Question: I want to add a legend at the bottom of a subplot (2 by 2):

As you can see the charts in the 2nd row are squeezed a little bit because I manually adjusted it.
Is there a function like or does it involve a lot of coding?
## Source
This script produces a similar subplot:
'''
%weights/weightsMV are 3 x 30 matrices
ticker = {'A','B','C'};
weights = [0.764602615068780,0.762329415005434,0.760055503116586,0.757781382654864,0.755508517683302,0.753234375934985,0.750960611173760,0.748686727917457,0.746413866211585,0.744140033854148,0.738367347277555,0.699505907957926,0.660644468638298,0.621783029318668,0.582921589999040,0.544060150679411,0.505198711359782,0.466337272040153,0.427475832720524,0.388614393400895,0.349752954081266,0.310891514761637,0.272030075442009,0.233168636122380,0.194307196802750,0.155445757483122,0.116584318163493,0.0777228788438641,0.0388614395242353,4.10026844681349e-12;0.235397384931220,0.211630038764514,0.187863021792451,0.164096524898550,0.140329000457761,0.116562305396725,0.0927953654491337,0.0690285024746061,0.0452609759124620,0.0214940798746062,0,5.55111512312733e-17,0,5.55111512312746e-17,0,3.70817036264992e-30,4.73852588619852e-30,5.76503212536727e-30,5.38827593281225e-30,2.64267976542398e-18,5.69348240589127e-18,8.74428504635863e-18,1.17950876868260e-17,0,2.75245082116940e-18,1.22032105779319e-17,9.15240793746451e-18,6.10160529699720e-18,6.10160531305980e-18,1.30251232759518e-10;1.10307850379949e-18,0.0260405462300517,0.0520814750909638,0.0781220924465861,0.104162481858937,0.130203318668290,0.156244023377106,0.182284769607937,0.208325157875953,0.234365886271246,0.261632652722445,0.300494092042074,0.339355531361703,0.378216970681332,0.417078410000960,0.455939849320589,0.494801288640218,0.533662727959847,0.572524167279476,0.611385606599105,0.650247045918734,0.689108485238363,0.727969924557991,0.766831363877620,0.805692803197249,0.844554242516878,0.883415681836507,0.922277121156136,0.961138560475765,0.999999999865655]
weightsMV = [0.304769232969962,0.313206616760582,0.299868860275947,0.286531103791370,0.273193347306773,0.259855590822158,0.246517834337581,0.233180077852984,0.219842321368369,0.206504564883792,0.193166808399157,0.179829051914561,0.166491295429983,0.153153538945368,0.139815782460772,0.126478025976194,0.113140269491579,0.0998025130069825,0.0864647565224054,0.0731270000377706,0.0597892435531935,0.0464514870685779,0.0331137305839816,0.0197759740993660,0.00643821761478891,0,0,0,0,0;0.695230767030038,0.658949751075843,0.636813620182365,0.614677489288983,0.592541358395569,0.570405227502122,0.548269096608740,0.526132965715326,0.503996834821880,0.481860703928497,0.459724573035019,0.437588442141605,0.415452311248223,0.393316180354776,0.371180049461362,0.349043918567980,0.326907787674534,0.304771656781119,0.282635525887737,0.260499394994259,0.238363264100876,0.216227133207430,0.194091002314016,0.171954871420570,0.149818740527187,0.123200747149645,0.0924005603621983,0.0616003735748407,0.0308001867873497,0;0,0.0278436321635749,0.0633175195416878,0.0987914069196473,0.134265294297658,0.169739181675720,0.205213069053679,0.240686956431690,0.276160843809752,0.311634731187711,0.347108618565824,0.382582505943834,0.418056393321794,0.453530280699856,0.489004168077866,0.524478055455826,0.559951942833888,0.595425830211898,0.630899717589858,0.666373604967971,0.701847492345930,0.737321379723992,0.772795267102002,0.808269154480064,0.843743041858024,0.876799252850355,0.907599439637802,0.938399626425159,0.969199813212650,1];
figure('name','Weights as 3D Plot');
subplot(2, 2, 1);
plot3([weights(1, :)' weightsMV(1, :)'], [weights(2, :)' weightsMV(2, :)'], [weights(3, :)', weightsMV(3, :)']);
grid on;
xlabel(ticker(1));
ylabel(ticker(2));
zlabel(ticker(3));
subplot(2, 2, 2);
plot([weights(2, :)' weightsMV(2, :)'], [weights(3, :)' weightsMV(3, :)'])
xlabel(ticker(2));
ylabel(ticker(3));
grid on
subplot(2, 2, 3);
plot([weights(1, :)' weightsMV(1, :)'], [weights(3, :)' weightsMV(3, :)'])
xlabel(ticker(1));
ylabel(ticker(3));
grid on
subplot(2, 2, 4);
plot([weights(1, :)' weightsMV(1, :)'], [weights(2, :)' weightsMV(2, :)'])
xlabel(ticker(1));
ylabel(ticker(2));
title('Top');
grid on
legend('TS1', 'TS2', 'Location', 'SouthOutside');
'''
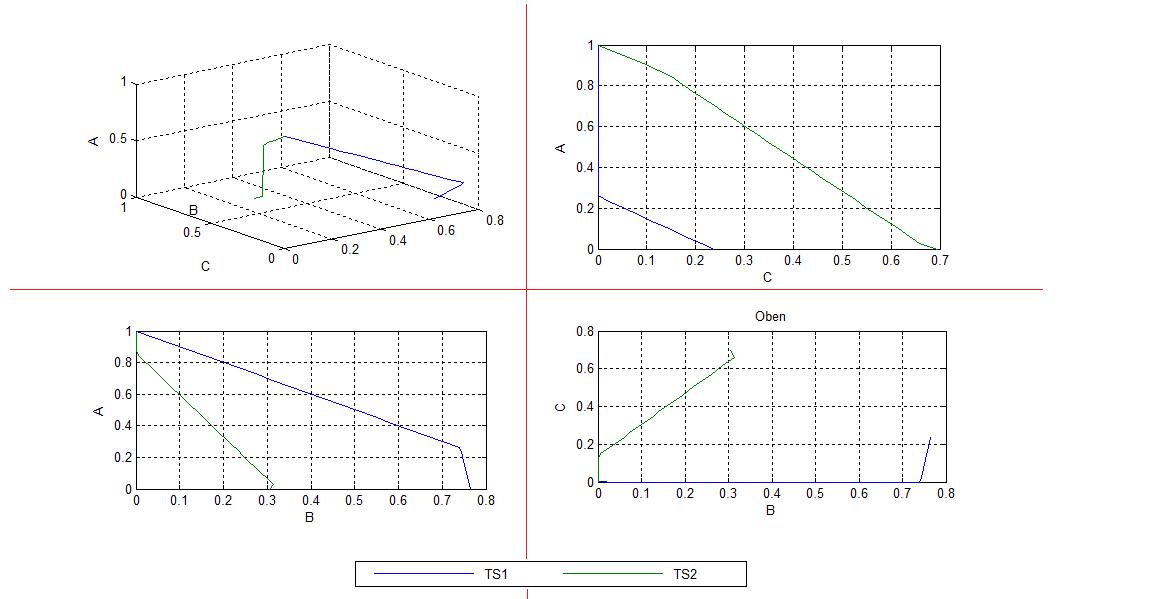
Answer: I've managed to write a script for similar figure to the attached one, with as little code as possible. The side-by-side alignment of legend's elements is tricky, you will need external script for it. I used gridLegend, available on Matlab Central File Exchange:
<URL>
Here is your code, with modifications that allow to plot the legend similar to the one on your image:
'''
%weights/weightsMV are 3 x 30 matrices
ticker = {'A','B','C'};
weights = [0.764602615068780,0.762329415005434,0.760055503116586,0.757781382654864,0.755508517683302,0.753234375934985,0.750960611173760,0.748686727917457,0.746413866211585,0.744140033854148,0.738367347277555,0.699505907957926,0.660644468638298,0.621783029318668,0.582921589999040,0.544060150679411,0.505198711359782,0.466337272040153,0.427475832720524,0.388614393400895,0.349752954081266,0.310891514761637,0.272030075442009,0.233168636122380,0.194307196802750,0.155445757483122,0.116584318163493,0.0777228788438641,0.0388614395242353,4.10026844681349e-12;0.235397384931220,0.211630038764514,0.187863021792451,0.164096524898550,0.140329000457761,0.116562305396725,0.0927953654491337,0.0690285024746061,0.0452609759124620,0.0214940798746062,0,5.55111512312733e-17,0,5.55111512312746e-17,0,3.70817036264992e-30,4.73852588619852e-30,5.76503212536727e-30,5.38827593281225e-30,2.64267976542398e-18,5.69348240589127e-18,8.74428504635863e-18,1.17950876868260e-17,0,2.75245082116940e-18,1.22032105779319e-17,9.15240793746451e-18,6.10160529699720e-18,6.10160531305980e-18,1.30251232759518e-10;1.10307850379949e-18,0.0260405462300517,0.0520814750909638,0.0781220924465861,0.104162481858937,0.130203318668290,0.156244023377106,0.182284769607937,0.208325157875953,0.234365886271246,0.261632652722445,0.300494092042074,0.339355531361703,0.378216970681332,0.417078410000960,0.455939849320589,0.494801288640218,0.533662727959847,0.572524167279476,0.611385606599105,0.650247045918734,0.689108485238363,0.727969924557991,0.766831363877620,0.805692803197249,0.844554242516878,0.883415681836507,0.922277121156136,0.961138560475765,0.999999999865655]
weightsMV = [0.304769232969962,0.313206616760582,0.299868860275947,0.286531103791370,0.273193347306773,0.259855590822158,0.246517834337581,0.233180077852984,0.219842321368369,0.206504564883792,0.193166808399157,0.179829051914561,0.166491295429983,0.153153538945368,0.139815782460772,0.126478025976194,0.113140269491579,0.0998025130069825,0.0864647565224054,0.0731270000377706,0.0597892435531935,0.0464514870685779,0.0331137305839816,0.0197759740993660,0.00643821761478891,0,0,0,0,0;0.695230767030038,0.658949751075843,0.636813620182365,0.614677489288983,0.592541358395569,0.570405227502122,0.548269096608740,0.526132965715326,0.503996834821880,0.481860703928497,0.459724573035019,0.437588442141605,0.415452311248223,0.393316180354776,0.371180049461362,0.349043918567980,0.326907787674534,0.304771656781119,0.282635525887737,0.260499394994259,0.238363264100876,0.216227133207430,0.194091002314016,0.171954871420570,0.149818740527187,0.123200747149645,0.0924005603621983,0.0616003735748407,0.0308001867873497,0;0,0.0278436321635749,0.0633175195416878,0.0987914069196473,0.134265294297658,0.169739181675720,0.205213069053679,0.240686956431690,0.276160843809752,0.311634731187711,0.347108618565824,0.382582505943834,0.418056393321794,0.453530280699856,0.489004168077866,0.524478055455826,0.559951942833888,0.595425830211898,0.630899717589858,0.666373604967971,0.701847492345930,0.737321379723992,0.772795267102002,0.808269154480064,0.843743041858024,0.876799252850355,0.907599439637802,0.938399626425159,0.969199813212650,1];
figure('name','Weights as 3D Plot');
% s1, s2, s3, s4 - subplot handles
s1 = subplot(2, 2, 1);
plot3([weights(1, :)' weightsMV(1, :)'], [weights(2, :)' weightsMV(2, :)'], [weights(3, :)', weightsMV(3, :)']);
grid on;
xlabel(ticker(1));
ylabel(ticker(2));
zlabel(ticker(3));
s2 = subplot(2, 2, 2);
plot([weights(2, :)' weightsMV(2, :)'], [weights(3, :)' weightsMV(3, :)'])
xlabel(ticker(2));
ylabel(ticker(3));
grid on
s3 = subplot(2, 2, 3);
plot([weights(1, :)' weightsMV(1, :)'], [weights(3, :)' weightsMV(3, :)'])
xlabel(ticker(1));
ylabel(ticker(3));
grid on
s4 = subplot(2, 2, 4);
% get axes handle, we will need this for legend
ax4 = plot([weights(1, :)' weightsMV(1, :)'], [weights(2, :)' weightsMV(2, :)']);
xlabel(ticker(1));
ylabel(ticker(2));
title('Top');
grid on
hL = gridLegend( ax4, 2, {'TS1', 'TS2'} ,'location','southoutside', 'Orientation','Horizontal');
% 4th subplot needs correction of size and position, due to effects of gridLegend
s3Pos = get(s3,'position');
s4Pos = get(s4,'position');
s4Pos(2:4) = s3Pos(2:4);
set(s4, 'position', s4Pos);
% manipulate the size and position of legend
newPosition = [0.35 0.0 0.3 0.05];
newUnits = 'normalized';
set(hL,'Position', newPosition,'Units', newUnits);
'''